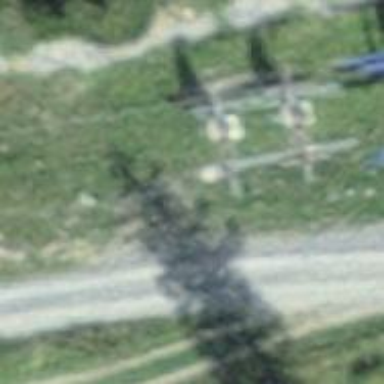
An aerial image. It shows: Pylon for aerialway.